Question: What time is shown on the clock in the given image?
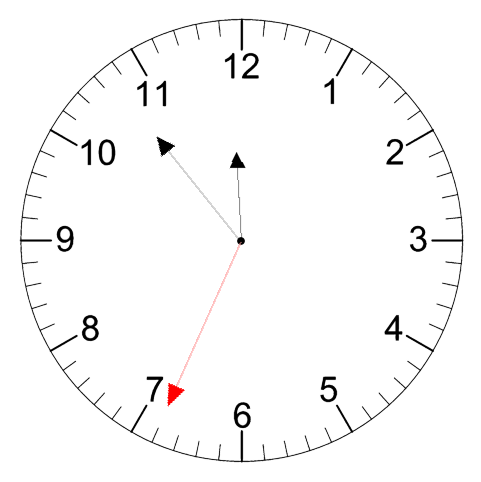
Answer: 11:53:34